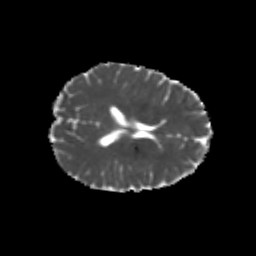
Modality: MD
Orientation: axial
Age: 22
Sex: female
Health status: healthy
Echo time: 0.074 s